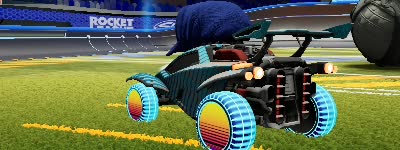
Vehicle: octane